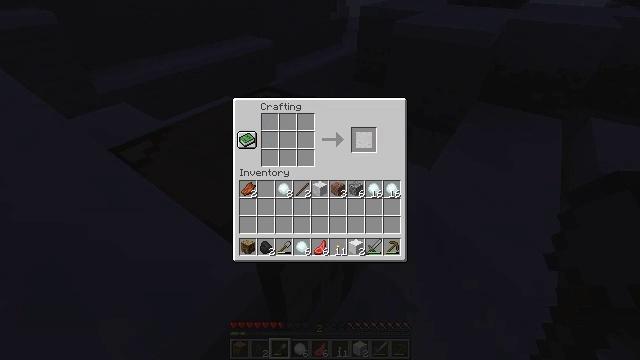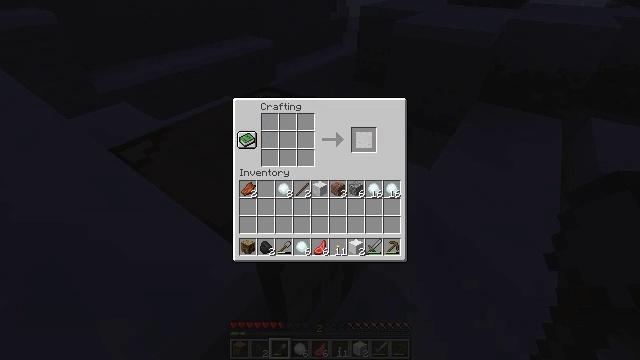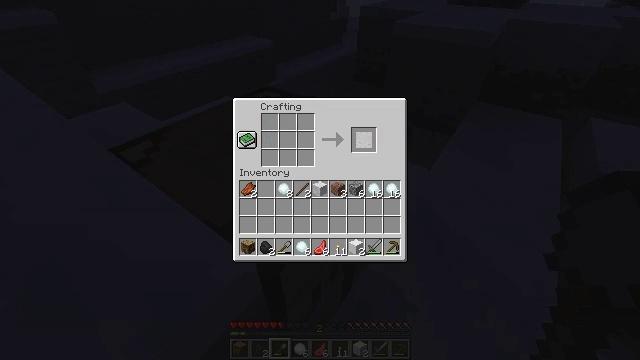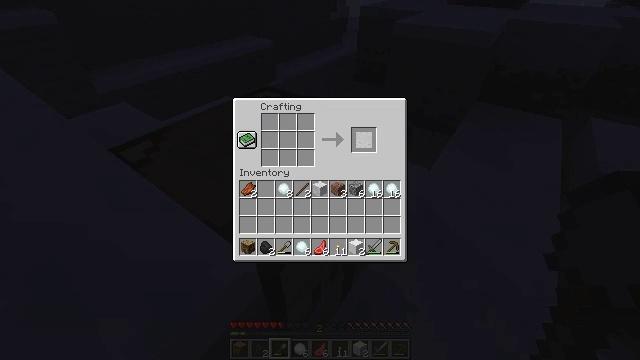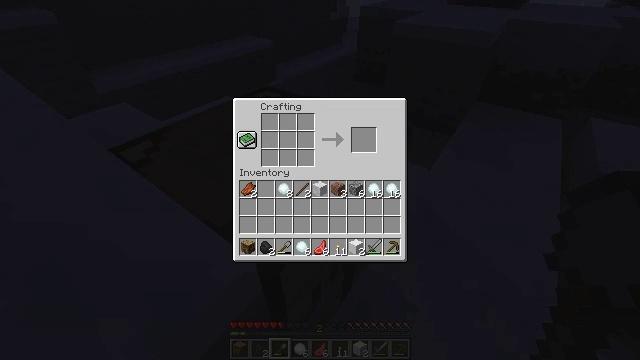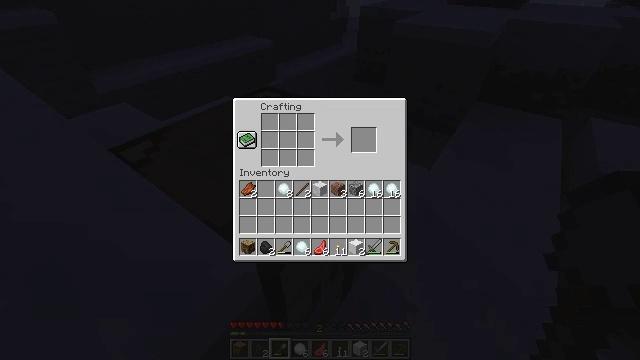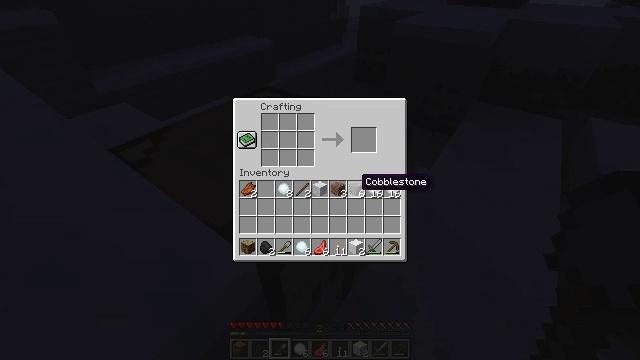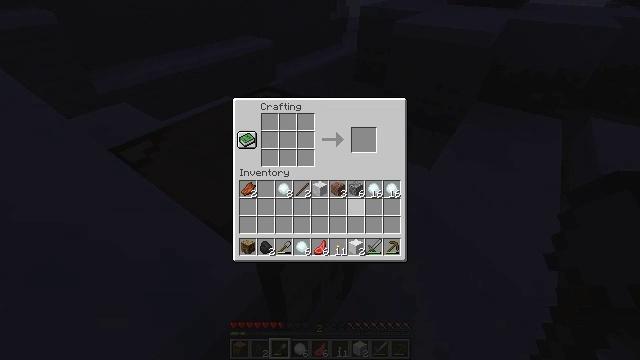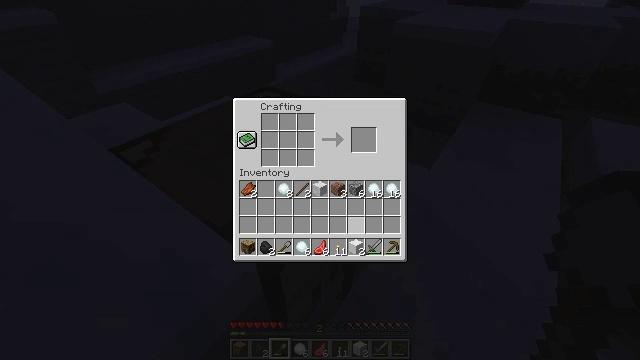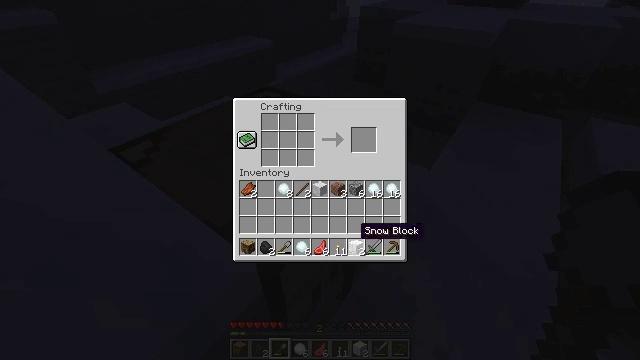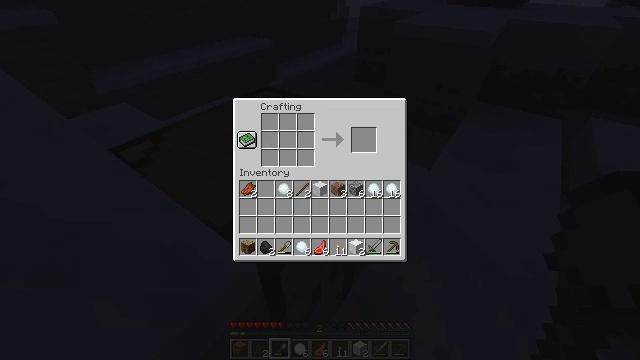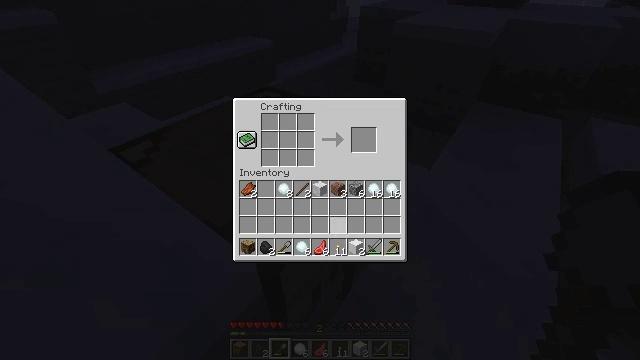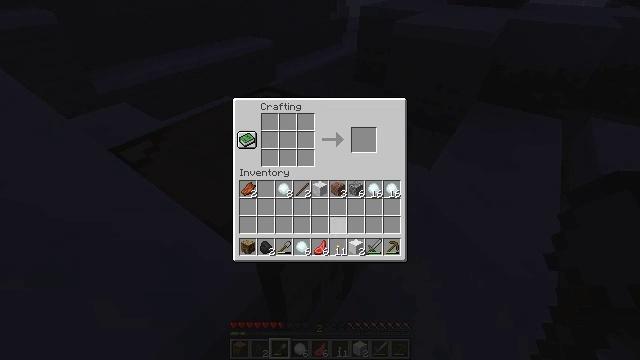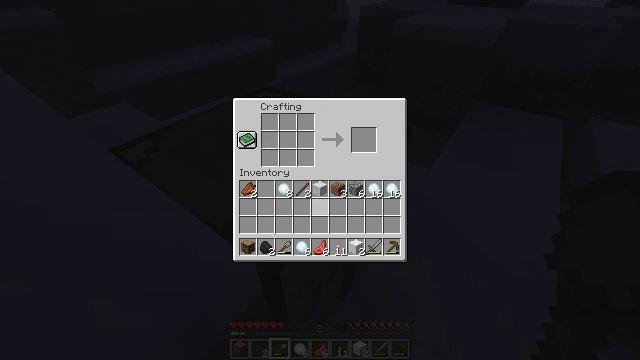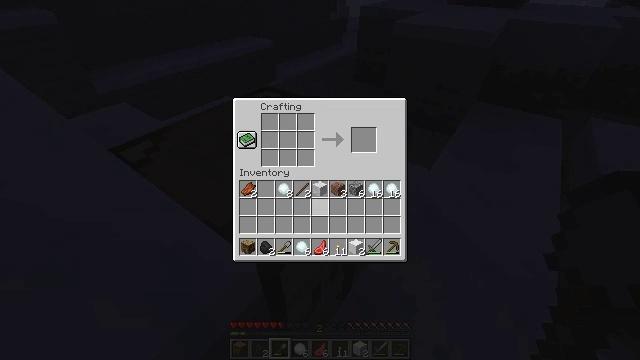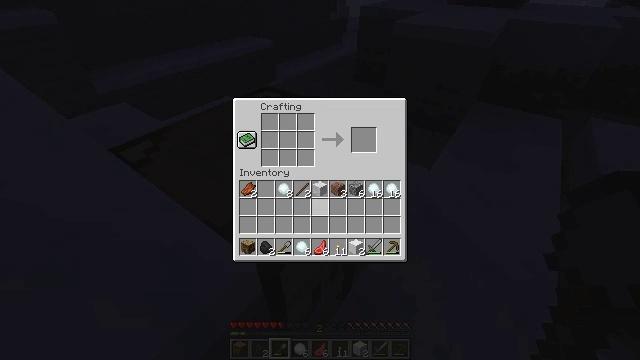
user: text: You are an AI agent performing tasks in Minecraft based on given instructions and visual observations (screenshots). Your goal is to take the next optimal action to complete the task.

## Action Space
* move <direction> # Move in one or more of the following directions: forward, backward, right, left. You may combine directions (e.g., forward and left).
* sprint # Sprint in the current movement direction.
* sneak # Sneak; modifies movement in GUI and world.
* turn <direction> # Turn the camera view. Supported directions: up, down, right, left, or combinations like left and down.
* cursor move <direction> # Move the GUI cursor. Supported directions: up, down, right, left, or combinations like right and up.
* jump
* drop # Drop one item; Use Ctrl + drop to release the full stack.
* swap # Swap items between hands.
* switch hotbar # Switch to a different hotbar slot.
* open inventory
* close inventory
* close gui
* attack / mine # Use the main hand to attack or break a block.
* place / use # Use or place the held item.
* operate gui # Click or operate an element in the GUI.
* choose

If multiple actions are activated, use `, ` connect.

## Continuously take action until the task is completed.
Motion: motion action
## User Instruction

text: Interact with a crafting table to make a snow block.
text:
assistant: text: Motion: sneak
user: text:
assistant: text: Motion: sneak
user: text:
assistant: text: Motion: sneak
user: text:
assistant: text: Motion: sneak, cursor move down
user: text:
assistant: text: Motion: sneak, cursor move left and down
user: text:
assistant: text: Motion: sneak, cursor move down
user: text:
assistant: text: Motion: cursor move down
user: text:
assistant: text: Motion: cursor move down
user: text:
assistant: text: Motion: cursor move down
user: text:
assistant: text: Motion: cursor move left
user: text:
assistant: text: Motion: cursor move left and up
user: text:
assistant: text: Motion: cursor move up
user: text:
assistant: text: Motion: no_op
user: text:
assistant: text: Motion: no_op
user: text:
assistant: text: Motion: cursor move left and up
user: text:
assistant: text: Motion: no_op
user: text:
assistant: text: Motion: no_op
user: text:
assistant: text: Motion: no_op
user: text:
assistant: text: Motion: no_op
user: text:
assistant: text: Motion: no_op
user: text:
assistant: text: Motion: no_op
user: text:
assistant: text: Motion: no_op
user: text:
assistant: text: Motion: no_op
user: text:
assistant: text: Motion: no_op
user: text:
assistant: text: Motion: no_op
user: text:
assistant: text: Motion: cursor move left
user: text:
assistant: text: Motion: cursor move left
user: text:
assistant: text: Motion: cursor move left
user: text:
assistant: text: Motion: no_op
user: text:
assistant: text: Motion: no_op